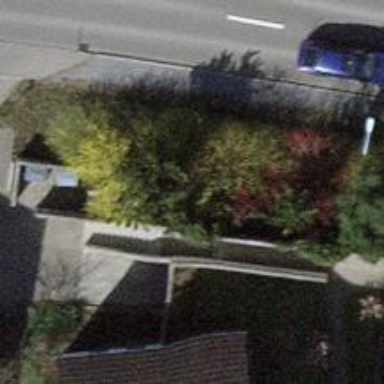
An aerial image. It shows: Set of steps on the road.